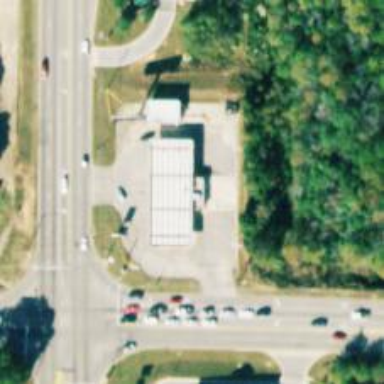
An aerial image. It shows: Convenience shop.